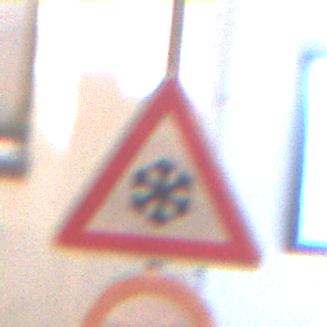
Verkehrszeichen: SchneeOderEisglaette
Zusatzzeichen unten: Ueberholverbot
Umgebung: Outdoor, Urban
Tageszeit: Night
Wetter: Overcast
Licht: Artificial
Jahreszeit: Winter
Kontrast: MediumContrast